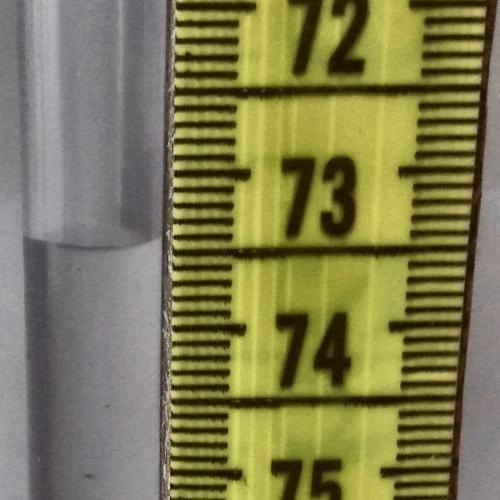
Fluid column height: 73.4 cm